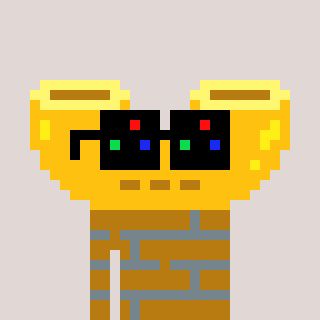
a pixel art character with square black sunglasses, a macaroni-shaped head and a gold-colored body on a warm background